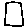
Label: square